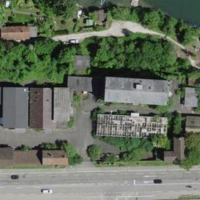
EUNIS habitat code: 55
Species observed at this site:
Corvus corone
Cyanistes caeruleus
Turdus philomelos
Anas platyrhynchos
Troglodytes troglodytes
Dendrocopos major
Streptopelia decaocto
Aegithalos caudatus
Carduelis carduelis
Turdus merula
Columba palumbus
Phalacrocorax carbo
Larus michahellis
Cygnus olor
Parus major
Erithacus rubecula
Mergus merganser
Pica pica
Neottia ovata
Motacilla alba